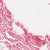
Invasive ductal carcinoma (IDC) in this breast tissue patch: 0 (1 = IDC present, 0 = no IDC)